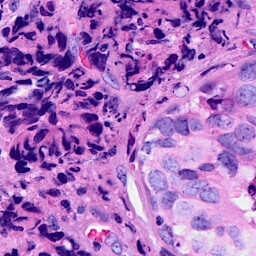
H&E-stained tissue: Breast